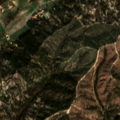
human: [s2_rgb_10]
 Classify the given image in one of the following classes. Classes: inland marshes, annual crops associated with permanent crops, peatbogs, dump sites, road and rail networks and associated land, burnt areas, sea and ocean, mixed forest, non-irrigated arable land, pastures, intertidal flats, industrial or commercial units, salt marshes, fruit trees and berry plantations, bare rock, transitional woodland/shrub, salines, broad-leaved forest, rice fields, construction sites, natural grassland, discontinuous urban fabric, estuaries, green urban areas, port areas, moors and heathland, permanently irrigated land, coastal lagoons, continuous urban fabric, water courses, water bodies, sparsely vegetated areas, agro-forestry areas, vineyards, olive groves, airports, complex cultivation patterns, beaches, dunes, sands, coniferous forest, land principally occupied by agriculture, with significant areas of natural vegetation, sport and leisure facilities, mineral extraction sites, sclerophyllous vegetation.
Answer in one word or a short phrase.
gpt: complex cultivation patterns, broad-leaved forest, transitional woodland/shrub